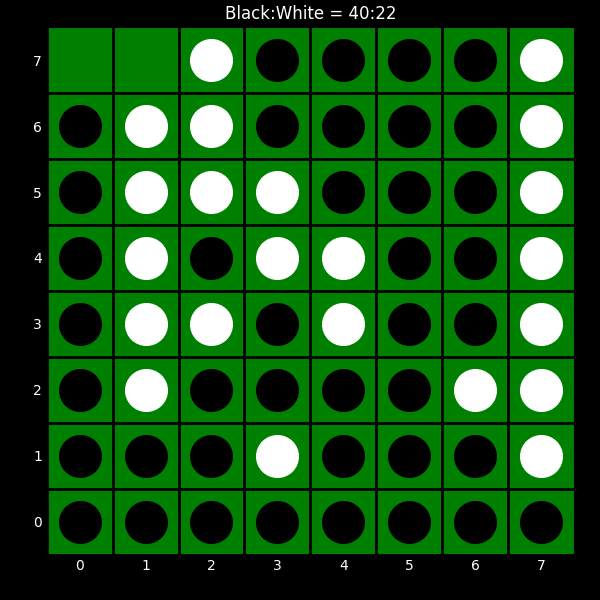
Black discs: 40
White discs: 22